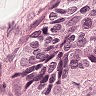
Metastatic tissue present: yes